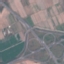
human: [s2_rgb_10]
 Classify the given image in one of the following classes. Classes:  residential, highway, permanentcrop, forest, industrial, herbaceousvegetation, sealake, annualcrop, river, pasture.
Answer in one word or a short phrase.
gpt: Highway